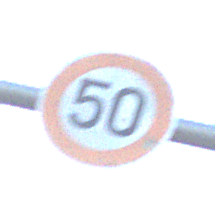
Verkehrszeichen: Geschwindigkeit50
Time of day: SunriseSunset
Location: Outdoor (Nature)
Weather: Clear
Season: NotSpecified
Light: Natural